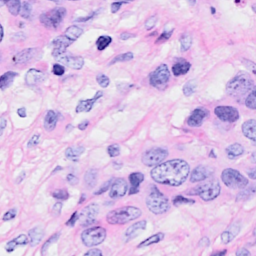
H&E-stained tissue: Breast